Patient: sex F, age 33
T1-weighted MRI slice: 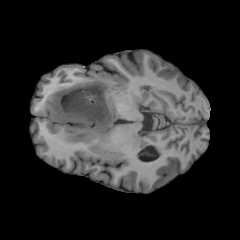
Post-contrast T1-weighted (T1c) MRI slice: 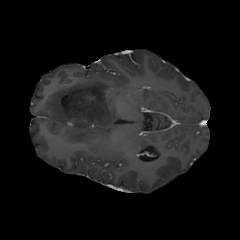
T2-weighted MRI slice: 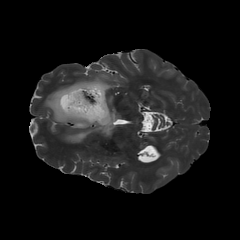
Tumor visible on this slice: yes
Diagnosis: Astrocytoma, IDH-mutant
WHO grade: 4